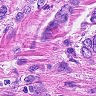
Metastatic tissue present: yes